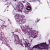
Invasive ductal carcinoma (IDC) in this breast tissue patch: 1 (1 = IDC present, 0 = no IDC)